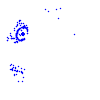
Particle: proton